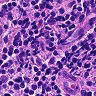
Metastatic tissue present: no